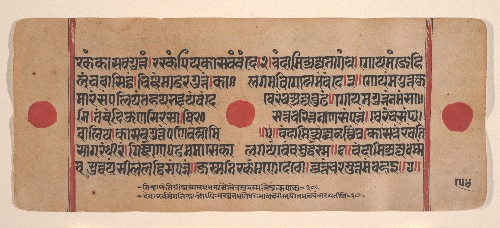
Date: 15th century
Object type: Folio
Classification: Paintings
Medium: Ink, opaque watercolor, and gold on paper
Culture: India (Gujarat)
Dimensions: 4 3/8 x 10 5/8 in. (11.1 x 27 cm)
Department: Asian Art
Credit line: Rogers Fund, 1955
Accession year: 1955
Repository: Metropolitan Museum of Art, New York, NY